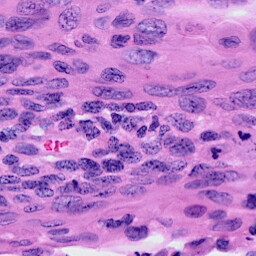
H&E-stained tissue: Cervix